A scalogram (wavelet time-scale view) of one vibration snapshot from a rotating machine is shown. Classify the rotor condition as one of: normal, misalignment, unbalance, looseness.
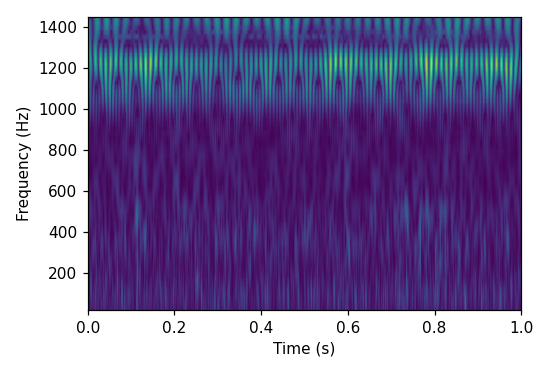
Answer: looseness